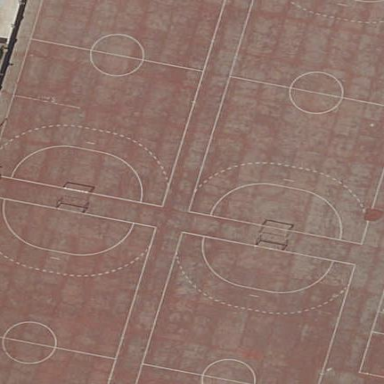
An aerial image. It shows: Soccer pitch for outdoor sports and leisure activities.